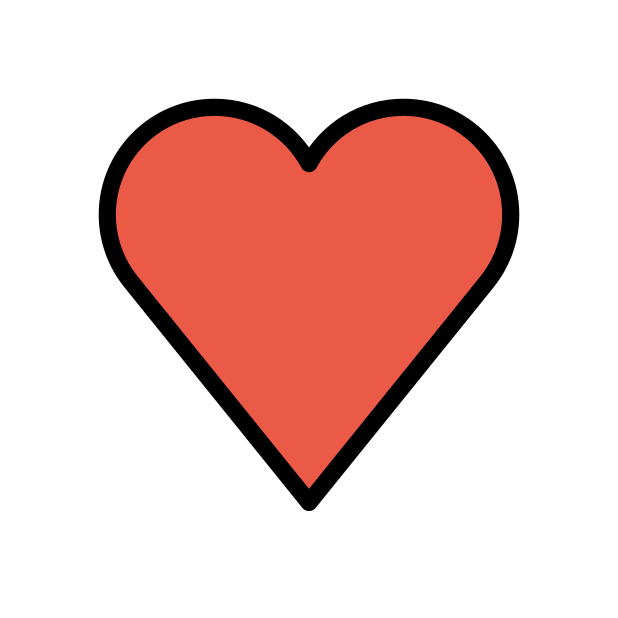
Emoji: ❤
Name: heavy black heart
Unicode: 0x2764